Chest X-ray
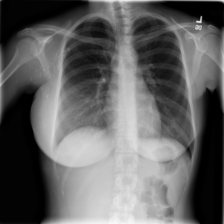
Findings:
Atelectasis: negative
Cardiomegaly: negative
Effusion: negative
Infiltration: negative
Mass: negative
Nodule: negative
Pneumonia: negative
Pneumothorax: negative
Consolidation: negative
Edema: negative
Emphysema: negative
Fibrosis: negative
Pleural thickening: negative
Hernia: negative